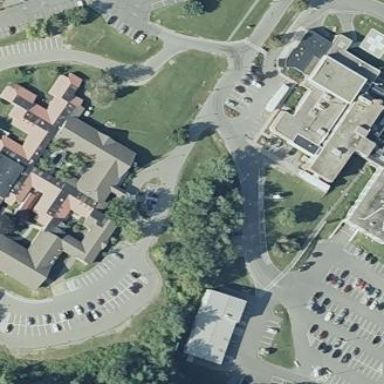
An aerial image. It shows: Healthcare facility identified as hospital.